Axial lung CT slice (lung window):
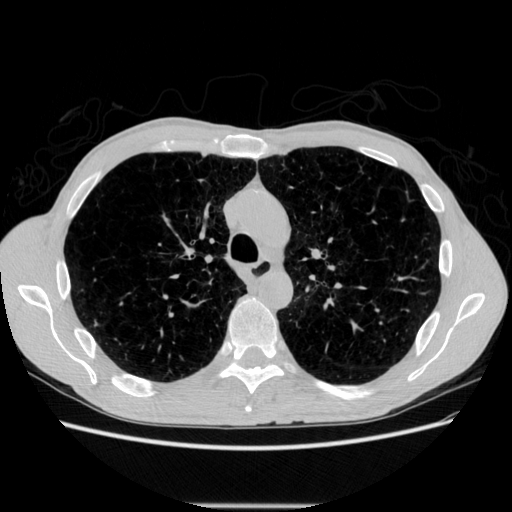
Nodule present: no